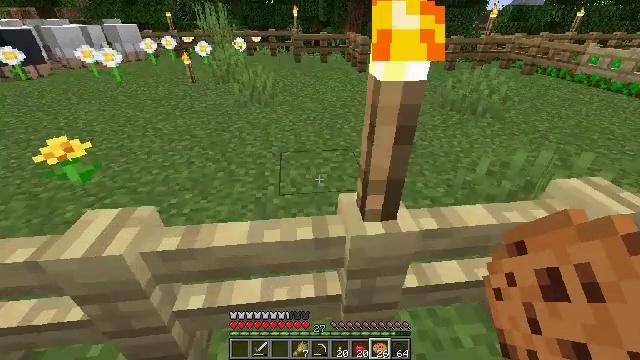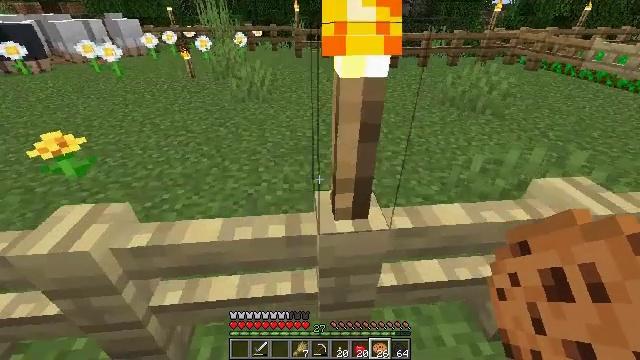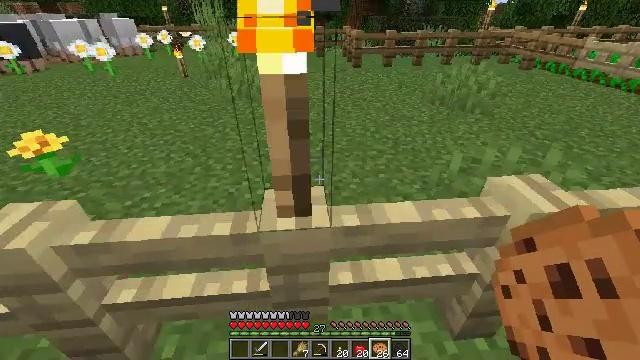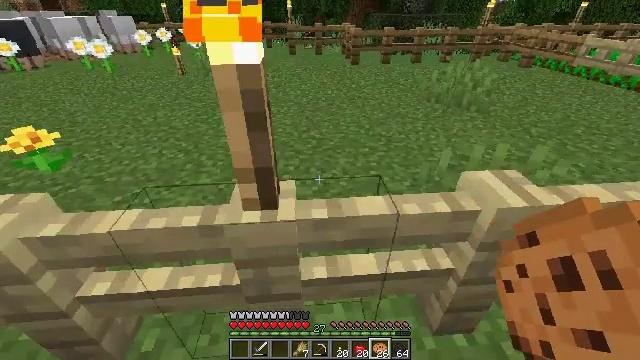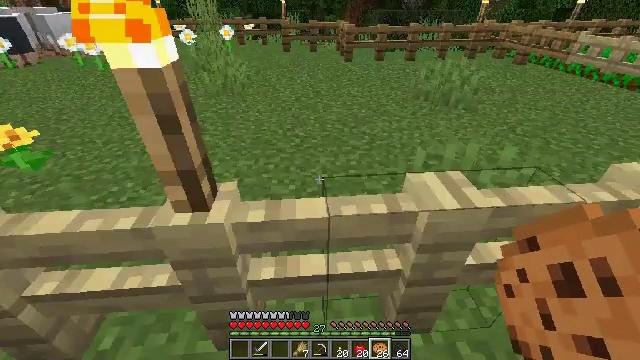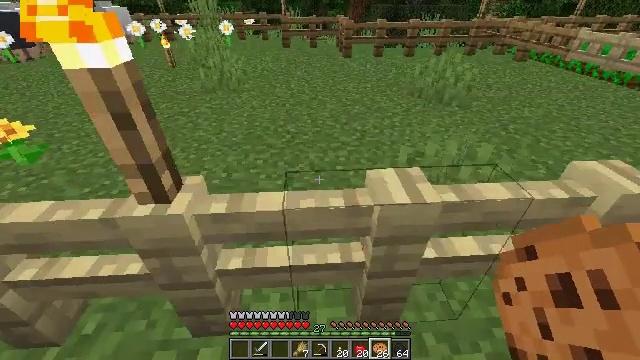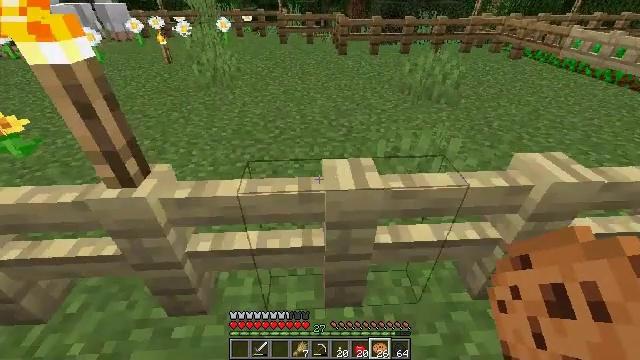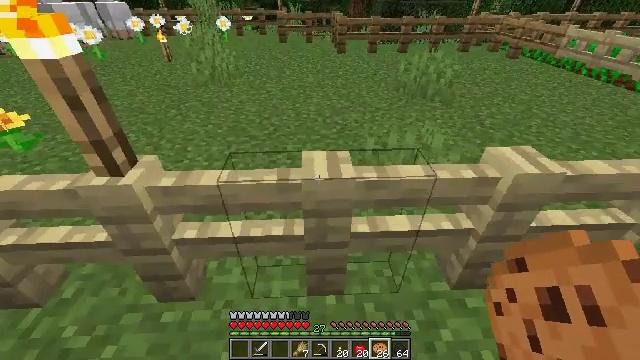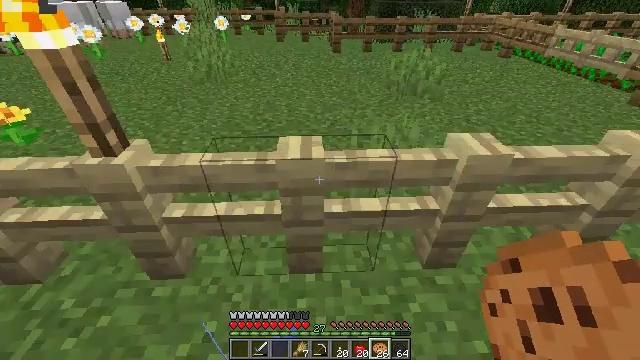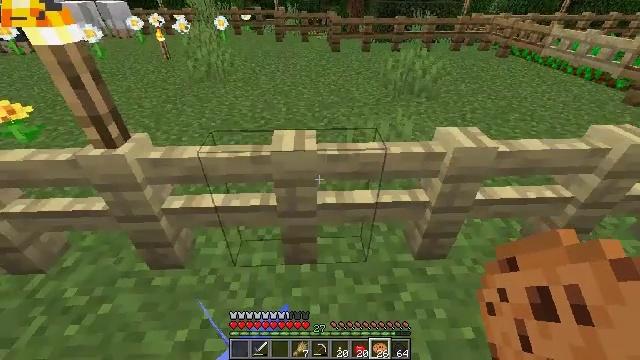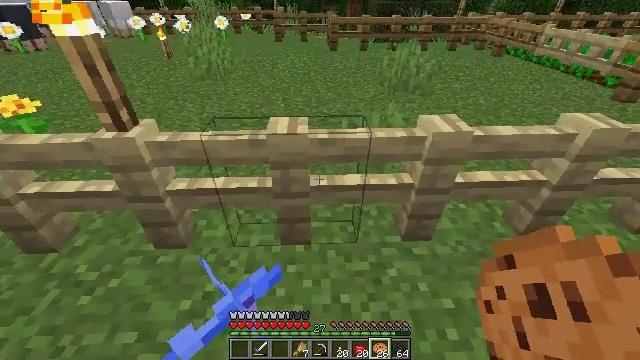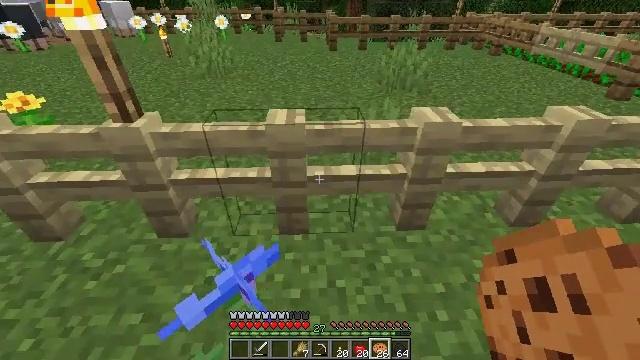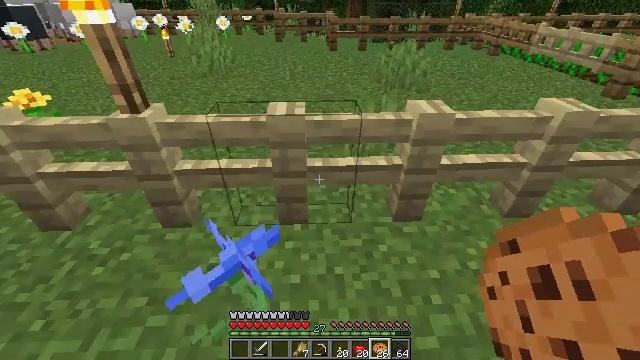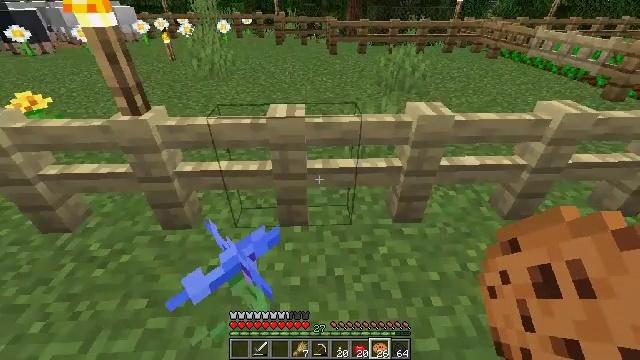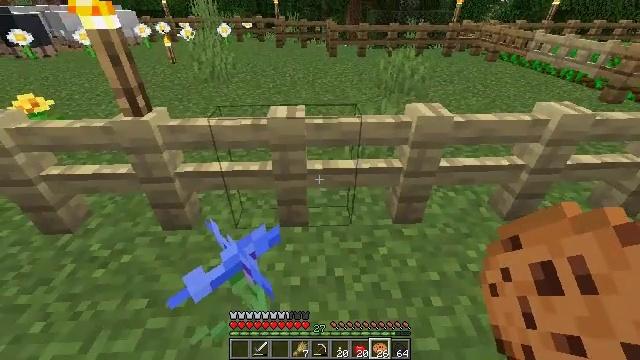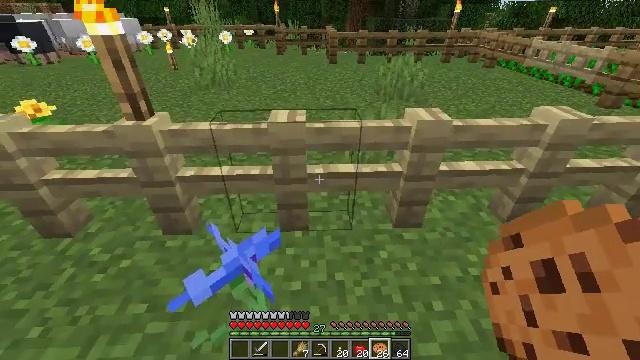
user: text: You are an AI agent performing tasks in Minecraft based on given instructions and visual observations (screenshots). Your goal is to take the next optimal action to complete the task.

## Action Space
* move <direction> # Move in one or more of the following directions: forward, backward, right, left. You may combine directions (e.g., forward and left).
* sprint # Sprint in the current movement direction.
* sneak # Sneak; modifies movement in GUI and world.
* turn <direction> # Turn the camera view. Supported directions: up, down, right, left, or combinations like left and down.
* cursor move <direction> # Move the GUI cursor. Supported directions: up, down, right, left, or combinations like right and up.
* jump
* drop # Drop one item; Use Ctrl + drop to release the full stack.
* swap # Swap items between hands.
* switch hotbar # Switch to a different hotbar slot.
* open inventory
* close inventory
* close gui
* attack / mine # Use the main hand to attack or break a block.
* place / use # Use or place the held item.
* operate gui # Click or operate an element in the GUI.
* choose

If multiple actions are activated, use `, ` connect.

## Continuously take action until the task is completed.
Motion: motion action
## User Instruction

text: Left click to destroy the birch fence.
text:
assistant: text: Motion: move right
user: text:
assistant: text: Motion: move right
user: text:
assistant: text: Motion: move right
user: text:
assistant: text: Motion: move right
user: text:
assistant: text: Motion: move back and move right
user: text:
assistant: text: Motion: move back and move right
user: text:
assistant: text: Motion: move back and move right
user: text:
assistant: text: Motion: move back
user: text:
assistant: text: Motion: move back
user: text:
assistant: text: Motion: no_op
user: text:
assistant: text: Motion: no_op
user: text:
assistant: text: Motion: no_op
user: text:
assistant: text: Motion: no_op
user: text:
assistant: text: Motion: no_op
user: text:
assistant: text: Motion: turn up
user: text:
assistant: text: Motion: no_op
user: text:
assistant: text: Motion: turn right
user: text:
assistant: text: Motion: turn right
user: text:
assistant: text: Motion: move right, turn right and up
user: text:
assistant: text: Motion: move right
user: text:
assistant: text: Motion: move forward and move right
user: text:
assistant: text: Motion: move forward and move right
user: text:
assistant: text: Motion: move forward and move right
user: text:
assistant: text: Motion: move forward and move right, turn left and down
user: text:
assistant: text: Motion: turn left and down
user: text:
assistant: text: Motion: no_op
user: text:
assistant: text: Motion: no_op
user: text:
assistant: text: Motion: turn right
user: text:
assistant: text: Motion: turn right
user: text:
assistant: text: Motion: move right, turn right